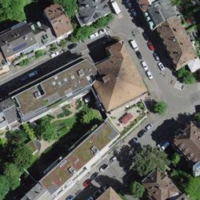
EUNIS habitat code: 54
Species observed at this site:
Nerium oleander